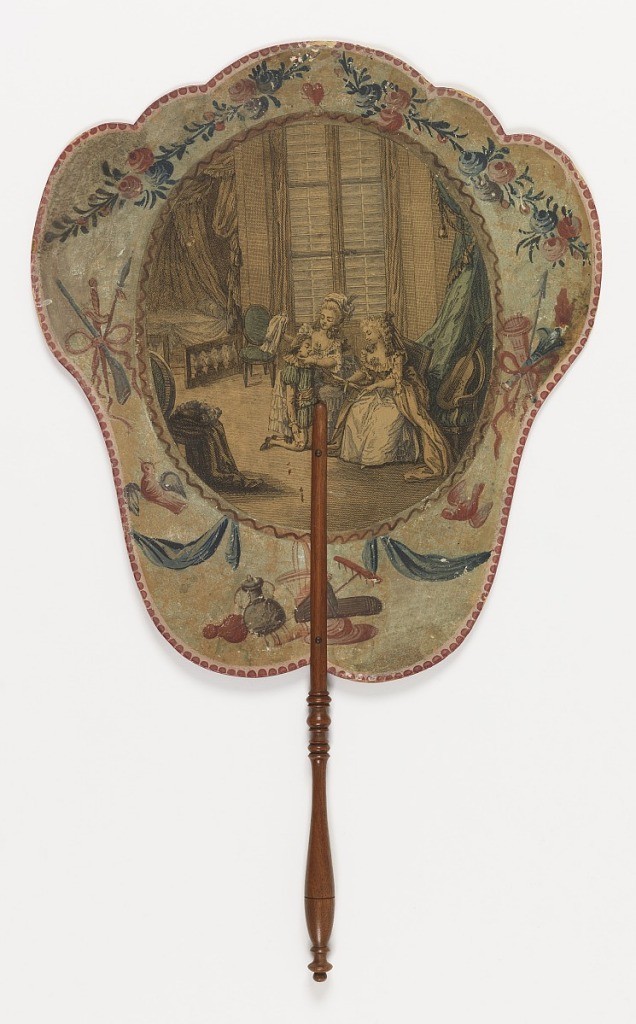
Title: Handscreen
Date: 18th century
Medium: Engraved, hand-colored and painted paper leaf, turned wood handle
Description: Handscreen with a paper leaf with an oval cartouche showing a scene of two women dressing a kneeling boy in a bedroom setting. Surrounded by hand-painted motifs of crossed swords, quiver with arrows, flowers and birds.